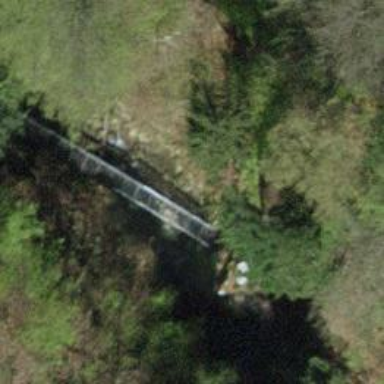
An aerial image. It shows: Path on metal bridge.